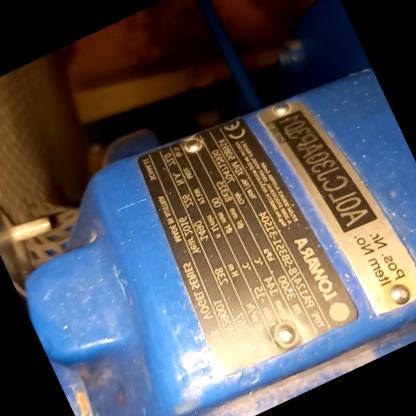
Klasa: tabliczka-znamionowa